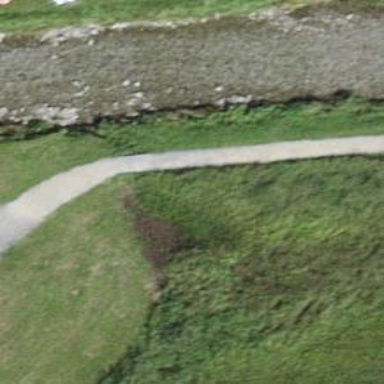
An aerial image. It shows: Unpaved footway.